Question: I'm writing a status checker, it is a java web-start applet. I can run it on my computer and it will run just fine, however; when I run it on a web page I get the runtime error java.lang.reflect.InvocationTargetException. This is the html file I'm using to run the jar file
'''
<html>
<head>
<applet code="StatusCheckerMain" width=380 height=172 archive="Launch.jar">
<param name="servername"
value="Evolution-X"/>
<param name="ip"
value="127.0.0.1"/>
<param name="port"
value="43594"/>
Java is not installed on your machine or your browser does not allow Java Web-Start Applets to run.<br /><br />Get the latest Java technology at <a href="http://www.java.com/">http://www.Java.com/</a>
</applet>
</head>
</html>
'''
And this is my source file
'''
import java.awt.*;
import java.io.*;
import java.net.*;
import javax.swing.*;
/**
*
* @author Dan
*/
public class GUIChecker extends JApplet {
public GUIChecker() { }
public void init() {
try {
java.awt.EventQueue.invokeAndWait(new Runnable() {
public void run() {
initComponents();
}
});
} catch (Exception ex) {
ex.printStackTrace();
}
}
private String getServerName() {
if (isActive()) {
return (getParameter("servername"));
} else {
return "Default";
}
}
private String getIP() {
if (isActive()) {
return (getParameter("ip"));
} else {
return "localhost";
}
}
private int getPort() {
if (isActive()) {
return (Integer.parseInt(getParameter("port")));
} else {
return 43594;
}
}
private boolean checkOnline(String ip, int port) throws UnknownHostException, IOException {
try {
Socket sock = new Socket(ip, port);
return sock.isConnected();
} catch (ConnectException e) {
return false;
}
}
private String getConnection(String ip, int port) throws UnknownHostException, IOException {
try {
Socket sock = new Socket(ip, port);
return (sock.isConnected() ? "ONLINE" : "OFFLINE");
} catch (ConnectException e) {
return ("OFFLINE");
}
}
@SuppressWarnings("unchecked")
private void initComponents() {
jScrollPane1 = new JScrollPane();
jTextArea1 = new JTextArea();
setVisible(true);
jTextArea1.setEditable(false);
jTextArea1.setColumns(20);
jTextArea1.setRows(5);
try {
Font font = new Font("Verdana", Font.BOLD, 12);
if (checkOnline(getIP(), getPort())) {
jTextArea1.setForeground(Color.GREEN);
} else {
jTextArea1.setForeground(Color.RED);
}
jTextArea1.setFont(font);
jTextArea1.setText(getServerName()+" IP: "+getIP()+" on port: "+getPort()+" is currently: "+getConnection(getIP(), getPort()));
} catch (IOException e) {
e.printStackTrace();
}
GroupLayout layout = new GroupLayout(getContentPane());
getContentPane().setLayout(layout);
layout.setHorizontalGroup(
layout.createParallelGroup(GroupLayout.Alignment.LEADING)
.addGroup(layout.createSequentialGroup()
.addContainerGap()
.addComponent(jScrollPane1, GroupLayout.DEFAULT_SIZE, 385, Short.MAX_VALUE)
.addContainerGap())
.addGroup(layout.createParallelGroup(GroupLayout.Alignment.LEADING)
.addGroup(layout.createSequentialGroup()
.addGap(0, 11, Short.MAX_VALUE)
.addComponent(jTextArea1, GroupLayout.PREFERRED_SIZE, 383, GroupLayout.PREFERRED_SIZE)
.addGap(0, 11, Short.MAX_VALUE)))
);
layout.setVerticalGroup(
layout.createParallelGroup(GroupLayout.Alignment.LEADING)
.addGroup(layout.createSequentialGroup()
.addContainerGap()
.addComponent(jScrollPane1, GroupLayout.DEFAULT_SIZE, 121, Short.MAX_VALUE)
.addContainerGap())
.addGroup(layout.createParallelGroup(GroupLayout.Alignment.LEADING)
.addGroup(layout.createSequentialGroup()
.addGap(0, 12, Short.MAX_VALUE)
.addComponent(jTextArea1, GroupLayout.PREFERRED_SIZE, 119, GroupLayout.PREFERRED_SIZE)
.addGap(0, 12, Short.MAX_VALUE)))
);
validate();
}
private JScrollPane jScrollPane1;
private JTextArea jTextArea1;
}
'''

There is no error when running it on my desktop, but when I run it on my webpage this is all I get.
'''
Clear classloader cache ... completed.
Trace level set to 5: all ... completed.basic: Added progress listener: sun.plugin.util.ProgressMonitorAdapter@844c3d
basic: Plugin2ClassLoader.addURL parent called for file:/C:/Users/Dan/Desktop/Evolution-X/Evolution-X%20639/Evolution-X%20%20639%20Server/Evolution-X%20639%20Server/Evolution-X%20639%20Server/SocketsTest/TestConnection/bin/
network: Cache entry not found [url: file:/C:/Users/Dan/Desktop/Evolution-X/Evolution-X%20639/Evolution-X%20%20639%20Server/Evolution-X%20639%20Server/Evolution-X%20639%20Server/SocketsTest/TestConnection/bin/, version: null]
network: Cache entry not found [url: file:/C:/Users/Dan/Desktop/Evolution-X/Evolution-X%20639/Evolution-X%20%20639%20Server/Evolution-X%20639%20Server/Evolution-X%20639%20Server/SocketsTest/TestConnection/bin/, version: null]
basic: exception: java.lang.reflect.InvocationTargetException.
java.lang.RuntimeException: java.lang.reflect.InvocationTargetException
at com.sun.deploy.uitoolkit.impl.awt.AWTAppletAdapter.runOnEDTAndWait(Unknown Source)
at com.sun.deploy.uitoolkit.impl.awt.AWTAppletAdapter.instantiateApplet(Unknown Source)
at sun.plugin2.applet.Plugin2Manager.initAppletAdapter(Unknown Source)
at sun.plugin2.applet.Plugin2Manager$AppletExecutionRunnable.run(Unknown Source)
at java.lang.Thread.run(Unknown Source)
Caused by: java.lang.reflect.InvocationTargetException
at com.sun.deploy.uitoolkit.impl.awt.OldPluginAWTUtil.invokeAndWait(Unknown Source)
... 5 more
Caused by: java.lang.ClassCastException: StatusCheckerMain cannot be cast to java.applet.Applet
at com.sun.deploy.uitoolkit.impl.awt.AWTAppletAdapter$1.run(Unknown Source)
at java.awt.event.InvocationEvent.dispatch(Unknown Source)
at java.awt.EventQueue.dispatchEventImpl(Unknown Source)
at java.awt.EventQueue.access$200(Unknown Source)
at java.awt.EventQueue$3.run(Unknown Source)
at java.awt.EventQueue$3.run(Unknown Source)
at java.security.AccessController.doPrivileged(Native Method)
at java.security.ProtectionDomain$1.doIntersectionPrivilege(Unknown Source)
at java.awt.EventQueue.dispatchEvent(Unknown Source)
at java.awt.EventDispatchThread.pumpOneEventForFilters(Unknown Source)
at java.awt.EventDispatchThread.pumpEventsForFilter(Unknown Source)
at java.awt.EventDispatchThread.pumpEventsForHierarchy(Unknown Source)
at java.awt.EventDispatchThread.pumpEvents(Unknown Source)
at java.awt.EventDispatchThread.pumpEvents(Unknown Source)
at java.awt.EventDispatchThread.run(Unknown Source)
basic: Removed progress listener: sun.plugin.util.ProgressMonitorAdapter@844c3d
security: Reset deny session certificate store
basic: Dialog type is not candidate for embedding
'''
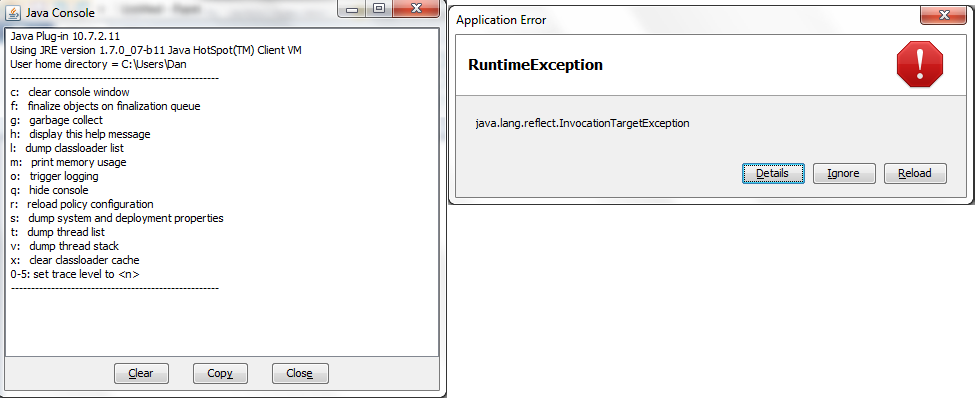
Answer: The applet element is for loading classes of type 'JApplet' and 'Applet', whereas the code is a 'JFrame'.
So start with something like this.
'''
import javax.swing.*;
/*
<applet code=DialerApplet width=250 height=70>
<param name="servername" value="Evolution-X" >
<param name="ip" value="127.0.0.1" >
<param name="port" value="43594" >
</applet>
*/
public class DialerApplet extends JApplet {
public void init() {
JTextArea ta = new JTextArea(20,5);
add(new JScrollPane(ta));
String eol = System.getProperty("line.separator");
StringBuilder sb = new StringBuilder();
String[] params = {"servername","ip","port"};
for (String param : params) {
sb.append( param );
sb.append( ": " );
sb.append( getParameter(param) );
sb.append( eol );
}
ta.setText(sb.toString());
validate();
}
}
'''

## Update
The important line in the stack trace is:
'''
Caused by: java.lang.ClassCastException:
StatusCheckerMain cannot be cast to java.applet.Applet
'''
This is quite strange.
- - - 'JApplet''Applet'
Make absolutely sure the new Jar is being copied to whatever place the code is being run from. Also try starting a new project and see if you can get the code posted to launch as an applet on your machine. If not, it indicates a more fundamental problem.